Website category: auto
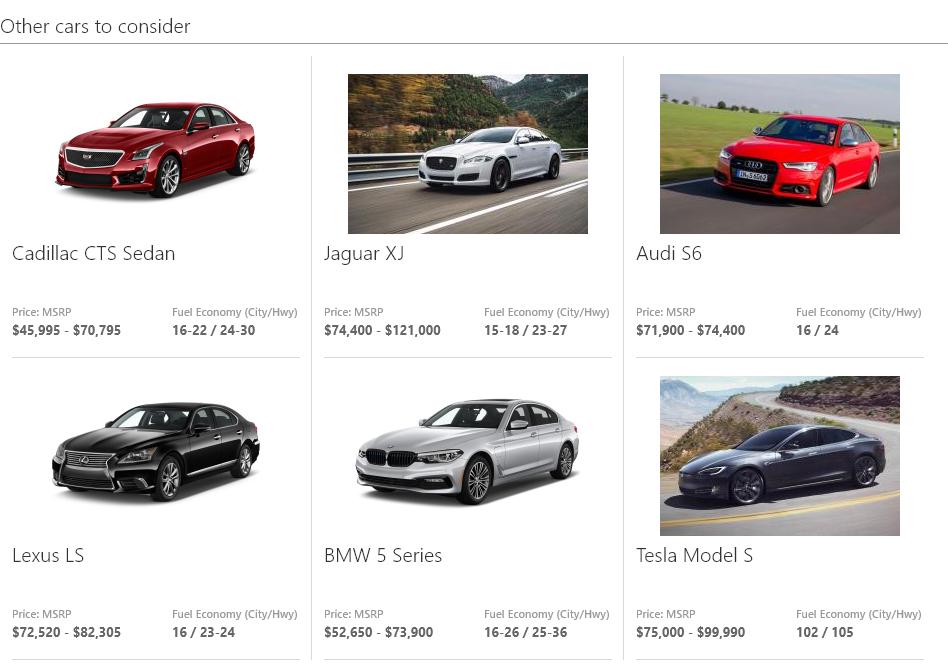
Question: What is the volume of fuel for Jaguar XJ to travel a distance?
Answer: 15-18 / 23-27

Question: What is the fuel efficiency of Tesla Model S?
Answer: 102 / 105

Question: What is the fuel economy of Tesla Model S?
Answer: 102 / 105

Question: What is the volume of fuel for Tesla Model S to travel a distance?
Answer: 102 / 105

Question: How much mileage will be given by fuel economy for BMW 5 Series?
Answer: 16-26 / 25-36

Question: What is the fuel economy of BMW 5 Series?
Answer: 16-26 / 25-36

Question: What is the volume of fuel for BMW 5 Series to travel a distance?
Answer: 16-26 / 25-36

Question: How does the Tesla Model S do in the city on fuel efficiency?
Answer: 102

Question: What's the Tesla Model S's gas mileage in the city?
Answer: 102

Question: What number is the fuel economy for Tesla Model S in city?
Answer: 102

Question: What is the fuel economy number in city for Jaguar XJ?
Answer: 15-18

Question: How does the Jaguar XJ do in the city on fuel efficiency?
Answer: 15-18

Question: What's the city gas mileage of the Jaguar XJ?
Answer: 15-18

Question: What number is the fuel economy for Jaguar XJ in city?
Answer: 15-18

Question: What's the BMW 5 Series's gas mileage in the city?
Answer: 16-26

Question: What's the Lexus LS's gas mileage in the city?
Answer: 16

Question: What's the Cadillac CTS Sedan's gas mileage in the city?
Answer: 16-22

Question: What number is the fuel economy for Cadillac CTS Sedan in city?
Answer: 16-22

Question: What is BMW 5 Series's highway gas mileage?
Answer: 25-36

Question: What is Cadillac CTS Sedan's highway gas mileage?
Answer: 24-30

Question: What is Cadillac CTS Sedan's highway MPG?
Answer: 24-30

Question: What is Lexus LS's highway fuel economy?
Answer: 23-24

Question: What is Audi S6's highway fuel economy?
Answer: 24

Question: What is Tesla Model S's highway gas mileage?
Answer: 105

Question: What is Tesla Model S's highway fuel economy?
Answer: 105

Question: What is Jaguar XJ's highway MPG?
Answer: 23-27

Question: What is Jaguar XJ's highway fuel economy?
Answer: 23-27

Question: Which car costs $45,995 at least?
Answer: Cadillac CTS Sedan

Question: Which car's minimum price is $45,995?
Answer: Cadillac CTS Sedan

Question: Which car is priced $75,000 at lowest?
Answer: Tesla Model S

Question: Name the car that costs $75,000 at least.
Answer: Tesla Model S

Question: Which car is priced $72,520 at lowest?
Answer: Lexus LS

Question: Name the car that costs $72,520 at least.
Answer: Lexus LS

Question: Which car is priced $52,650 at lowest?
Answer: BMW 5 Series

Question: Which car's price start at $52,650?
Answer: BMW 5 Series

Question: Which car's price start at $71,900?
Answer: Audi S6

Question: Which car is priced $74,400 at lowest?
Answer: Jaguar XJ

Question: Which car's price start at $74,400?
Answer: Jaguar XJ

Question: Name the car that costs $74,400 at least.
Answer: Jaguar XJ

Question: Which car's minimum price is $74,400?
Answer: Jaguar XJ

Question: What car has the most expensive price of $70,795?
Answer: Cadillac CTS Sedan

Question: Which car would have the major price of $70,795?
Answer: Cadillac CTS Sedan

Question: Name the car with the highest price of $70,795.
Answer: Cadillac CTS Sedan

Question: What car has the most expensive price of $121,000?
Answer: Jaguar XJ

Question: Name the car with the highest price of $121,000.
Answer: Jaguar XJ

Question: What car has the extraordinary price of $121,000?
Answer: Jaguar XJ

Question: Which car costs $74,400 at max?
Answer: Audi S6

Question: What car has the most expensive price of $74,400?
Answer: Audi S6

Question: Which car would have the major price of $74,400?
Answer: Audi S6

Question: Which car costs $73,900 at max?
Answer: BMW 5 Series

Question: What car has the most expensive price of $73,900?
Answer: BMW 5 Series

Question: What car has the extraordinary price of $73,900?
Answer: BMW 5 Series

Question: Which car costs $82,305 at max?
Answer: Lexus LS

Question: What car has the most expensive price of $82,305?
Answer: Lexus LS

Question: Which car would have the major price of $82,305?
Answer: Lexus LS

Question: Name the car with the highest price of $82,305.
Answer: Lexus LS

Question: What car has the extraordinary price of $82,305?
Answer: Lexus LS

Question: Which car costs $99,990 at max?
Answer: Tesla Model S

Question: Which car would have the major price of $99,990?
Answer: Tesla Model S

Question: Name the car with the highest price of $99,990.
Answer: Tesla Model S

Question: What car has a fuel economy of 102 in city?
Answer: Tesla Model S

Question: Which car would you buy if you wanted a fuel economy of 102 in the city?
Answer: Tesla Model S

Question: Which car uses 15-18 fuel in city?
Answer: Jaguar XJ

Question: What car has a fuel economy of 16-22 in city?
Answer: Cadillac CTS Sedan